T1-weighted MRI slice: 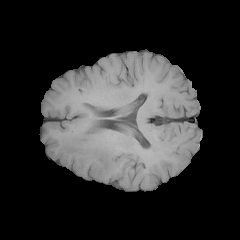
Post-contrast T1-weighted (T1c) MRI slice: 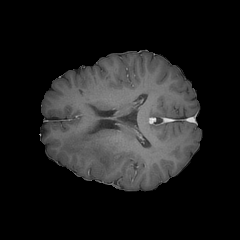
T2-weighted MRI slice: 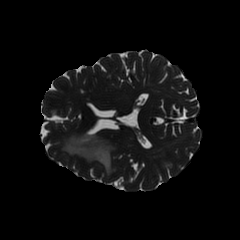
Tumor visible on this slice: yes